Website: macys
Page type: billing-address
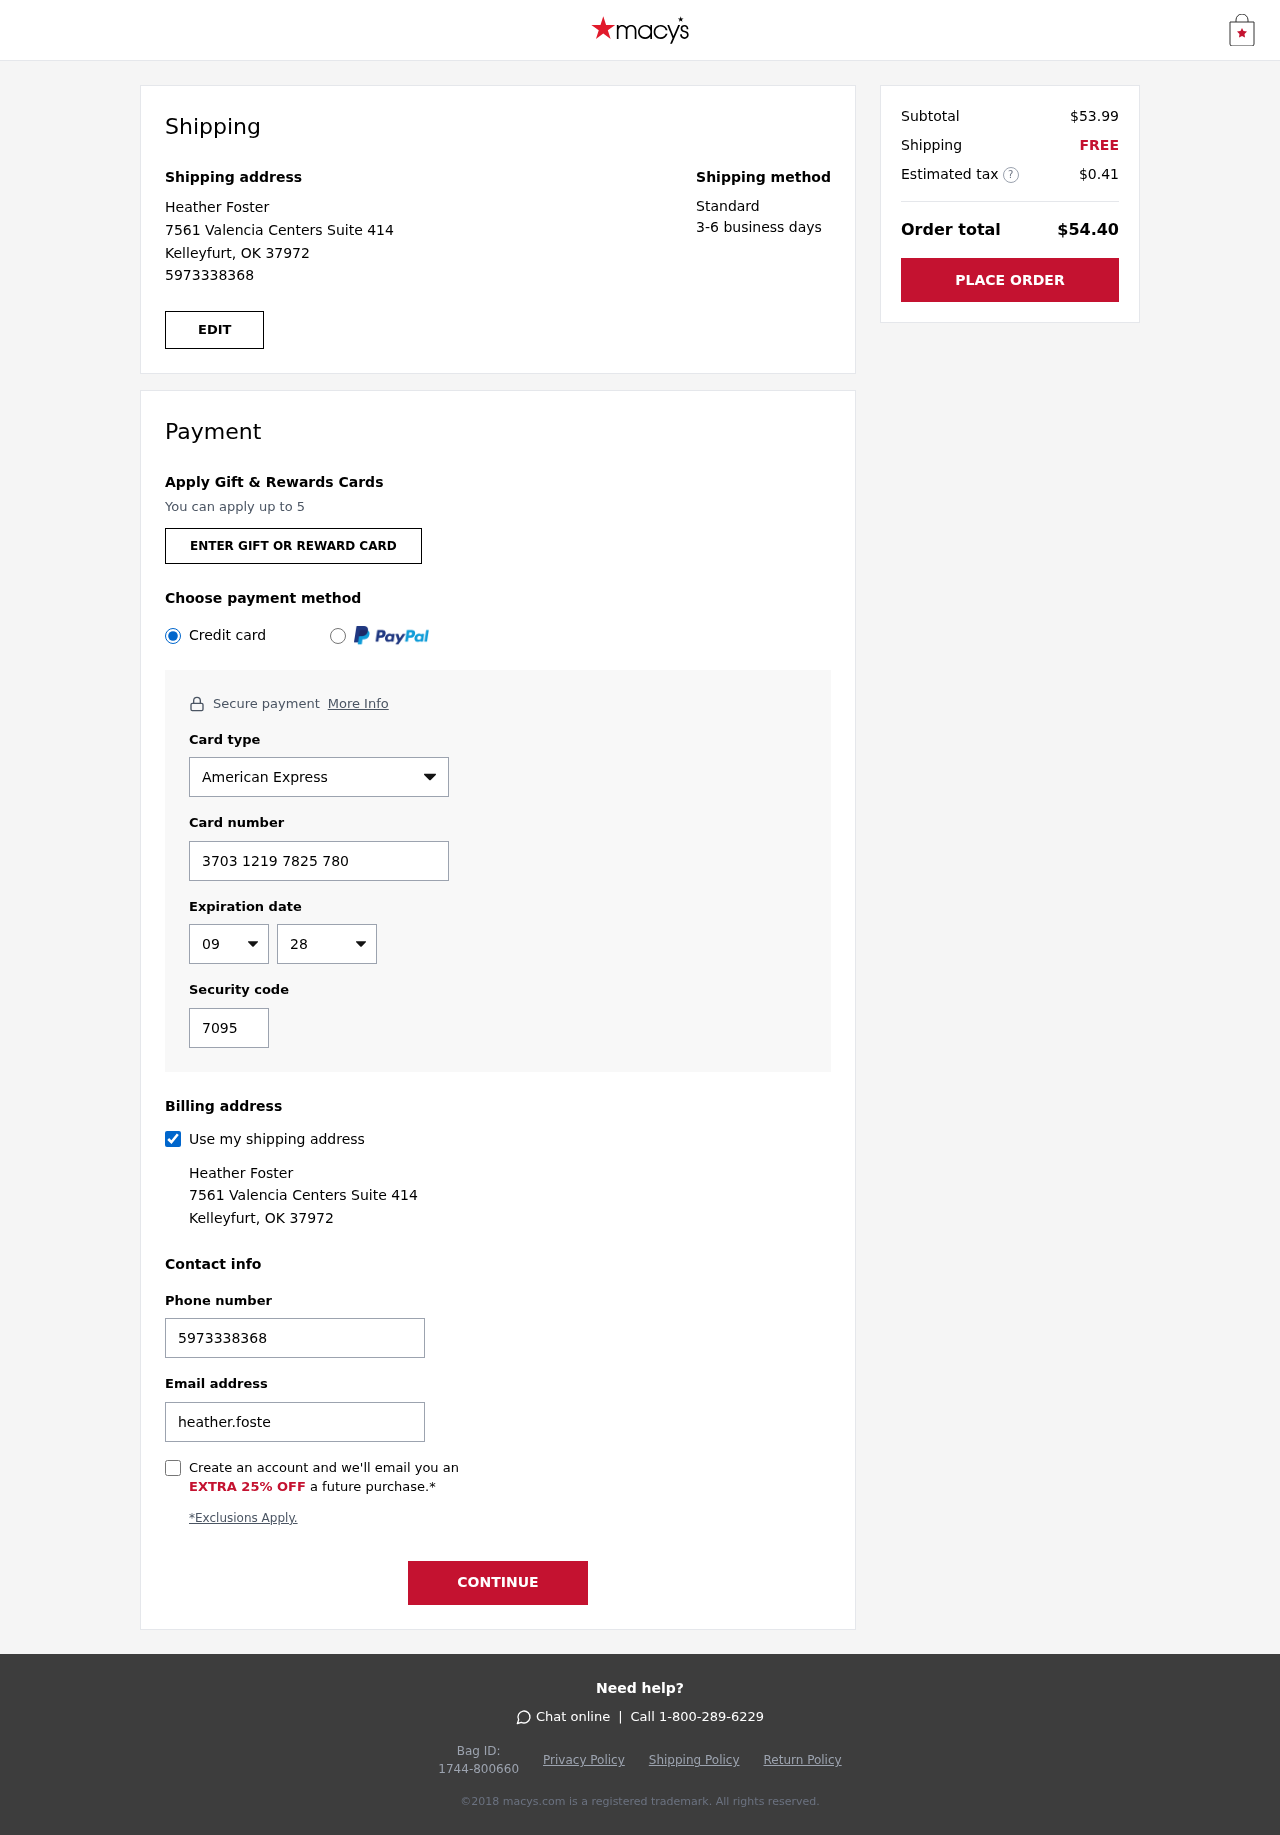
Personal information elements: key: PII_CARD_CVV
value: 7095
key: PII_CARD_EXPIRY_MONTH
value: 09
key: PII_CARD_EXPIRY_YEAR
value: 28
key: PII_CARD_NUMBER
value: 3703 1219 7825 780
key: PII_CARD_TYPE
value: American Express
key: PII_EMAIL
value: heather.foster@gmail.com
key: PII_FULLNAME
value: Heather Foster
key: PII_PHONE
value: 5973338368
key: PII_STREET
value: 7561 Valencia Centers Suite 414
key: PII_CITY_STATE_ZIP
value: Kelleyfurt, OK 37972
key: PII_FIRSTNAME
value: Heather
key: PII_LASTNAME
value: Foster
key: PII_FULLNAME2
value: Heather Foster
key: PII_FULLNAME3
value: Heather Foster
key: PII_FIRSTNAME2
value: Heather
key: PII_FIRSTNAME3
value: Heather
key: PII_LASTNAME2
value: Foster
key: PII_LASTNAME3
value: Foster
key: PII_FIRSTNAME_DERIVED
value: Heather
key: PII_LASTNAME_DERIVED
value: Foster
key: PII_FULLNAME_DERIVED
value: Heather Foster
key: PII_NAME_FULL_DERIVED
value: Heather Foster
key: PII_STREET2
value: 7561 Valencia Centers Suite 414
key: PII_PHONE2
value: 5973338368
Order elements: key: ORDER_SUBTOTAL
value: $53.99
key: ORDER_SHIPPING_COST
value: FREE
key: ORDER_TAX
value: $0.41
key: ORDER_TOTAL
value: $54.40